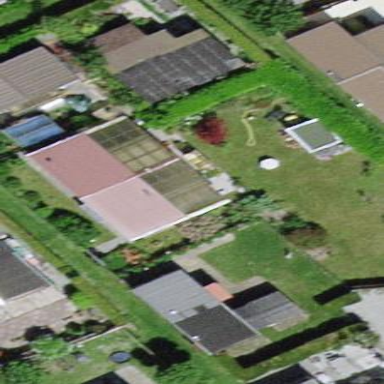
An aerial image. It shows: Simple house.